Question: I have a horizontal bar graph as shown below:
I know it's an easy fix I just can't seem to find where to change the drawing of the bar from left side to right side instead of right side to left side.
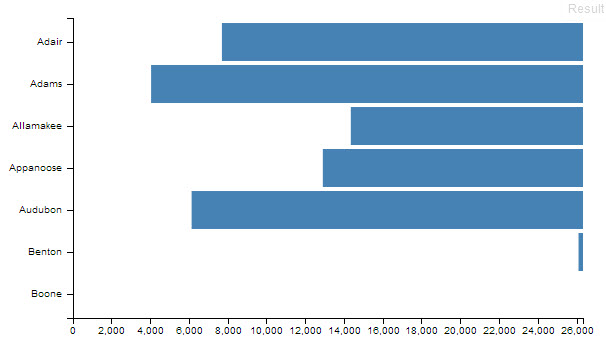
Answer: Change line 64 from
'''
.attr("x", function(d) { return x (d.values); })
'''
to
'''
.attr("x", 0)
'''
since that is what sets the x position of the bar.
EDIT: Ah, so what you want is actually to fill the negative space, instead, so you also wanted to change the length of the bars. If you want to change the width, modify the width attribute.
'''
.attr("width", function(d) { return width - x(d.values); });
'''
should be
'''
.attr("width", function(d) { return x(d.values); });
'''